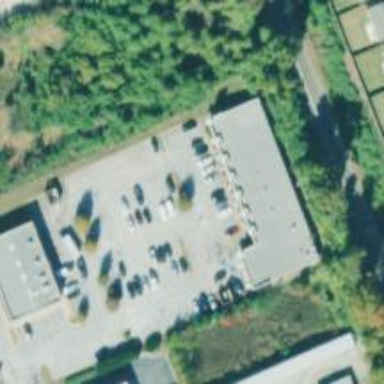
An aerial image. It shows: Veterinary facility.